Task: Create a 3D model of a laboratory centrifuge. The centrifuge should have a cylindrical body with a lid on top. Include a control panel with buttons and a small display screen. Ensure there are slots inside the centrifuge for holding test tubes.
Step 402:
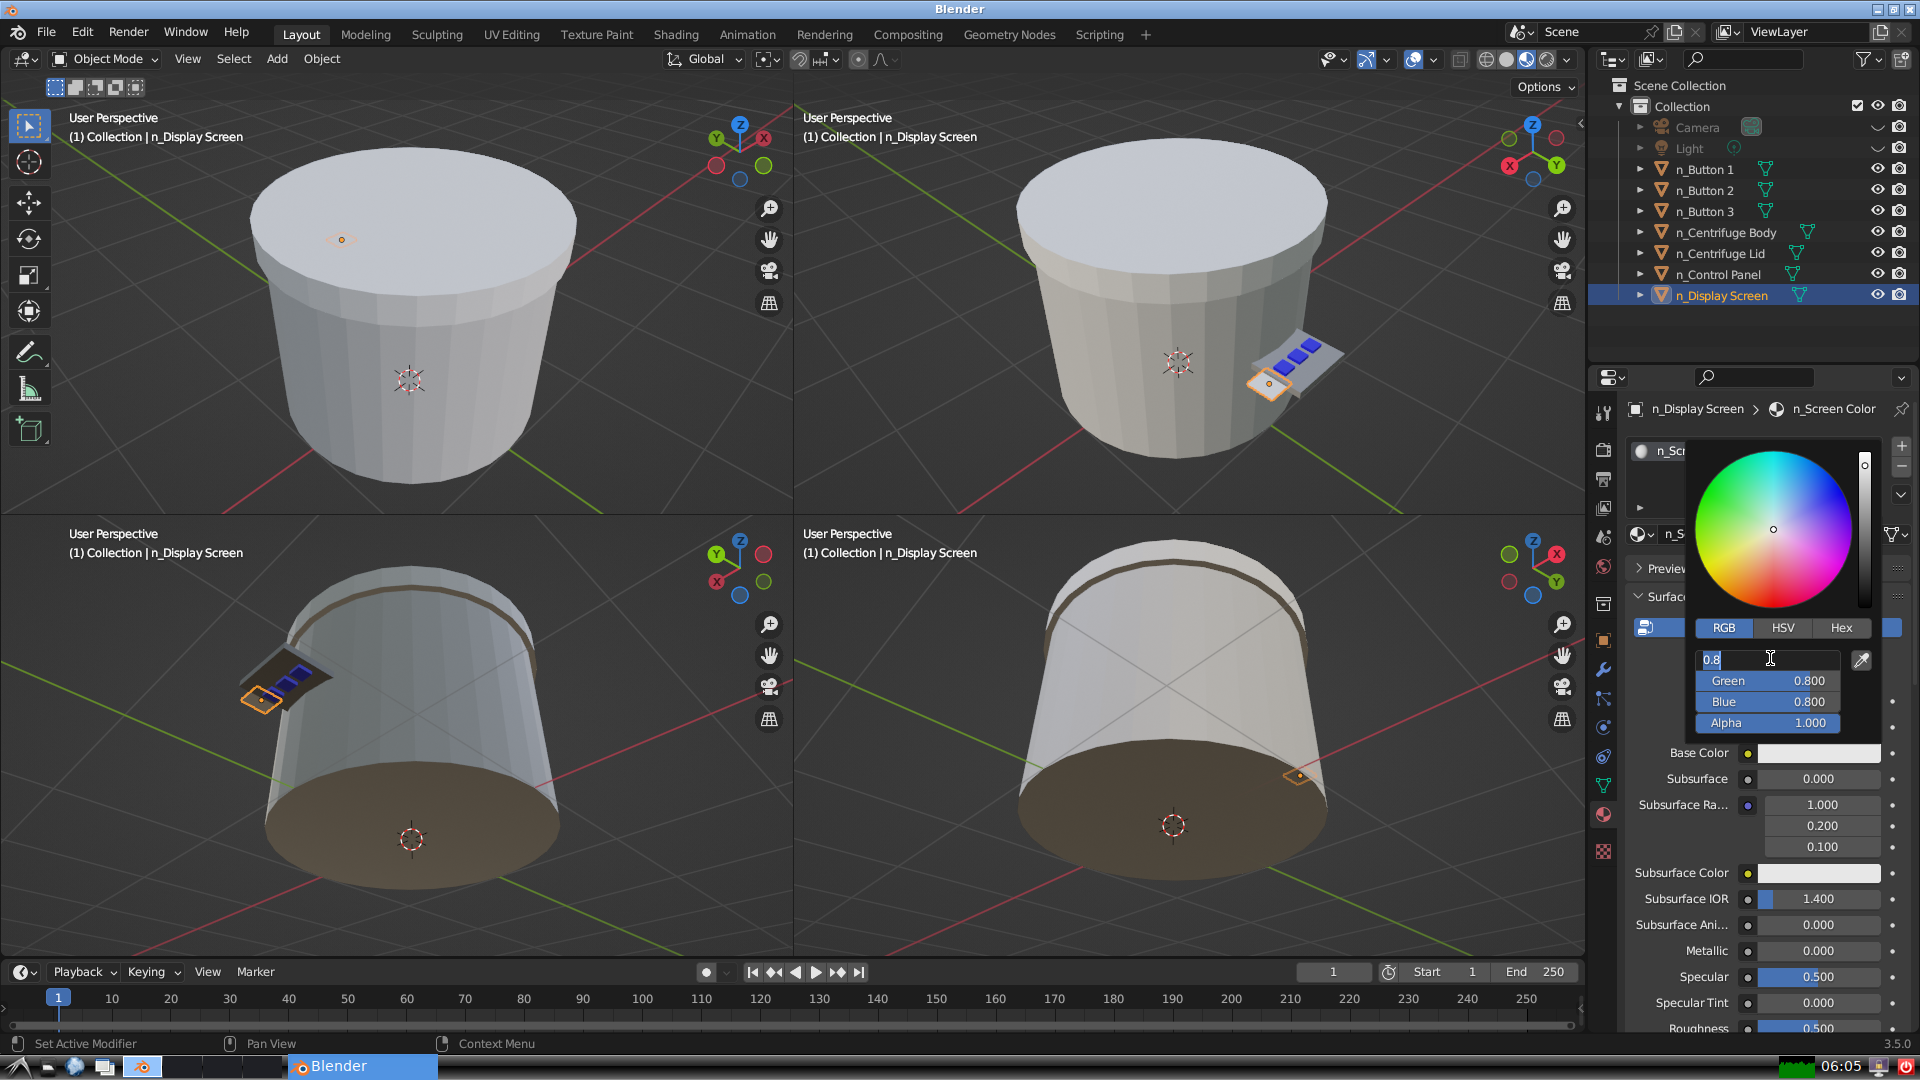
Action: input_text: 0.0